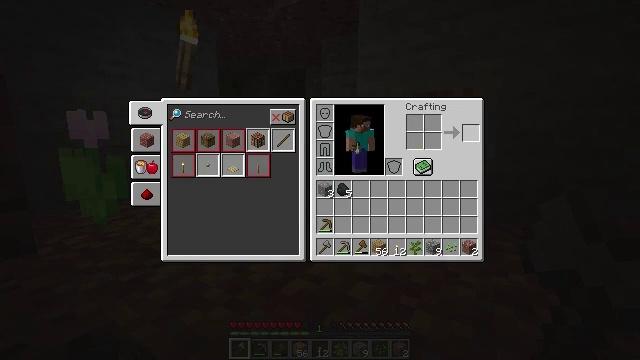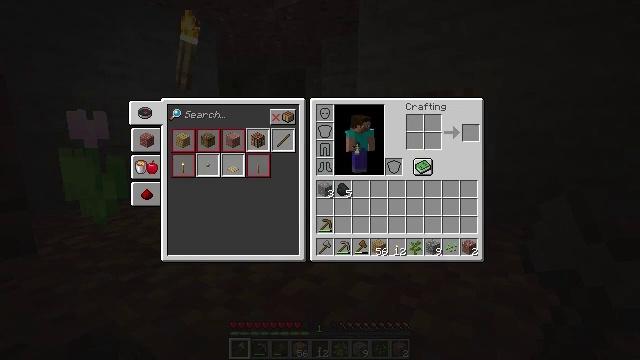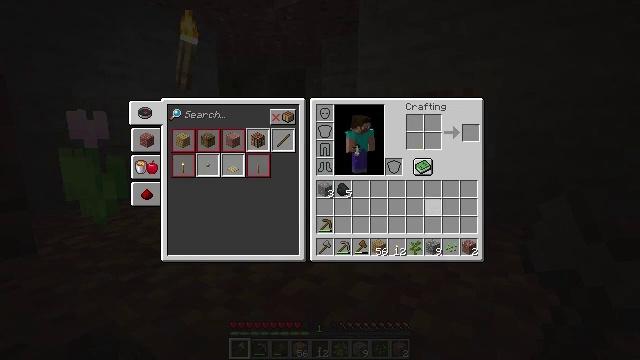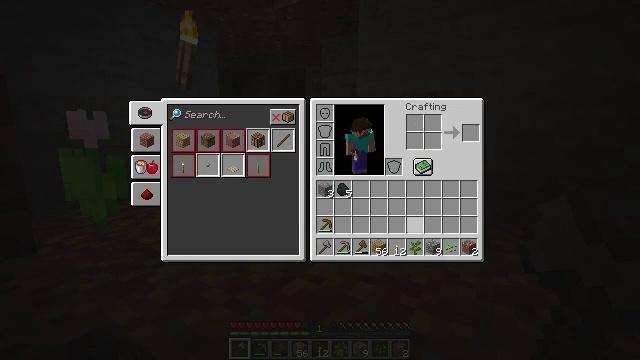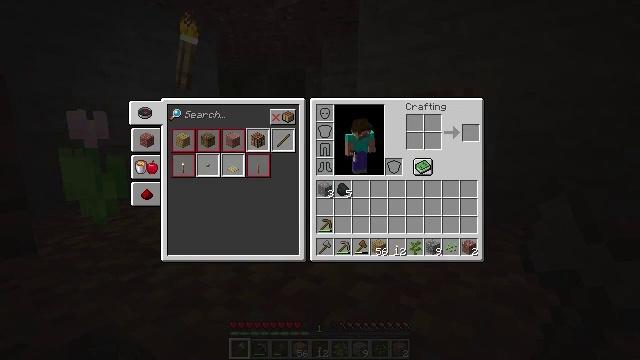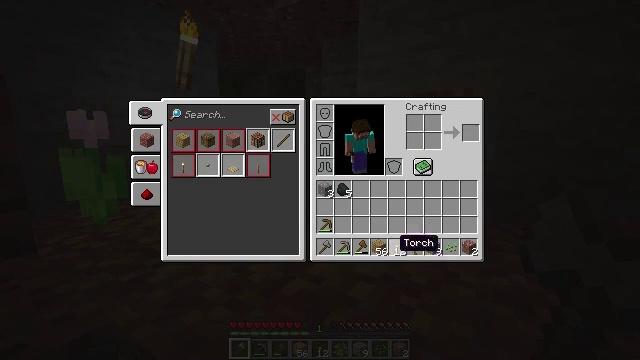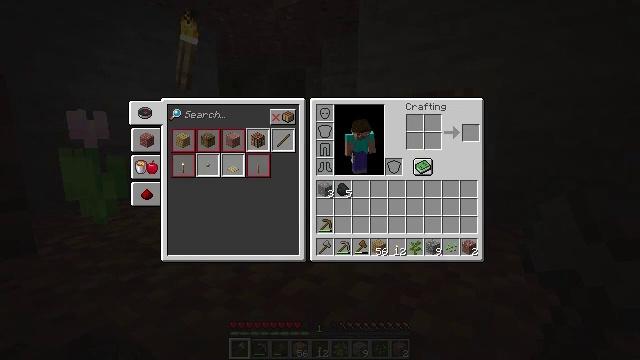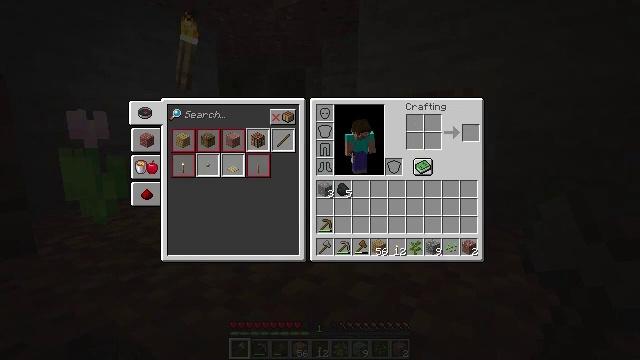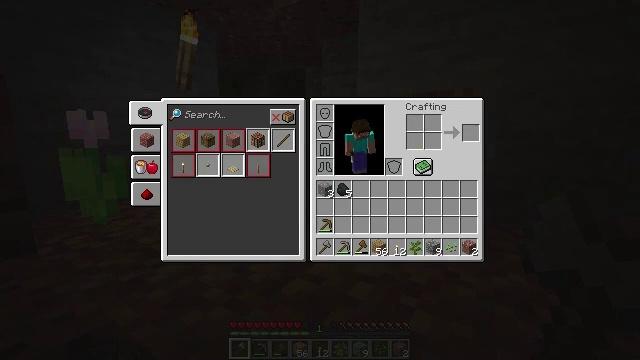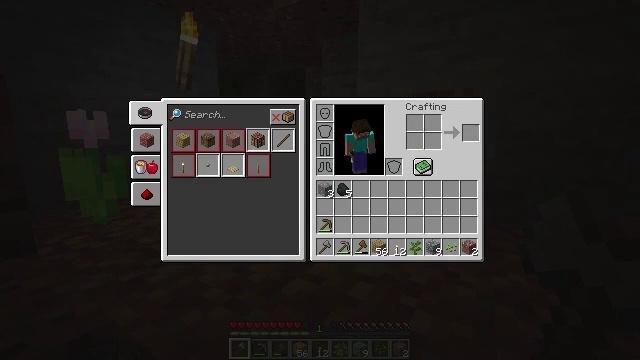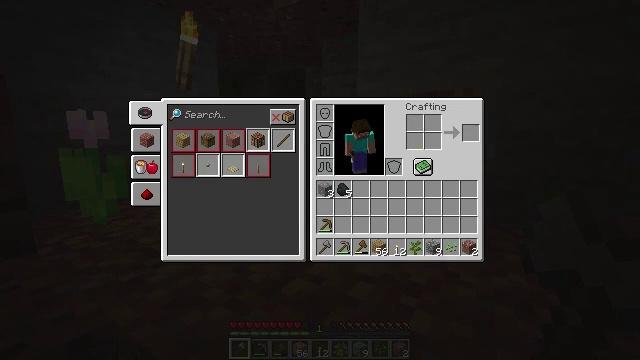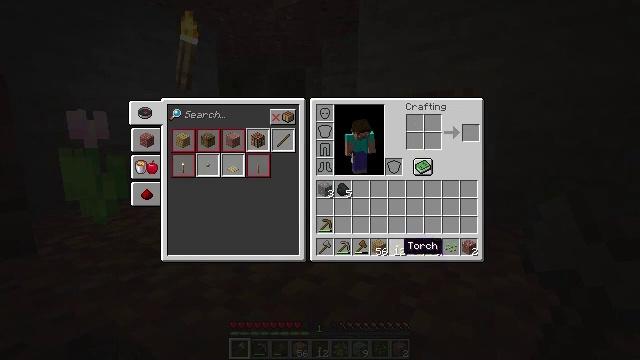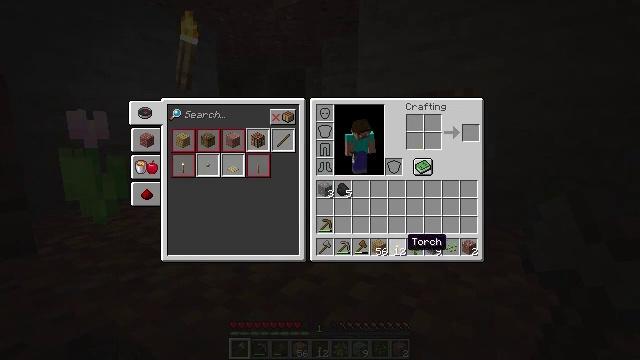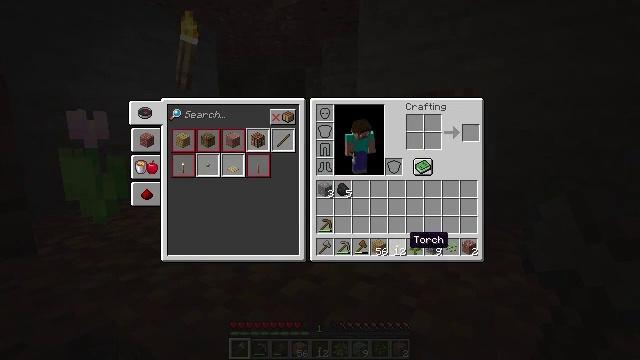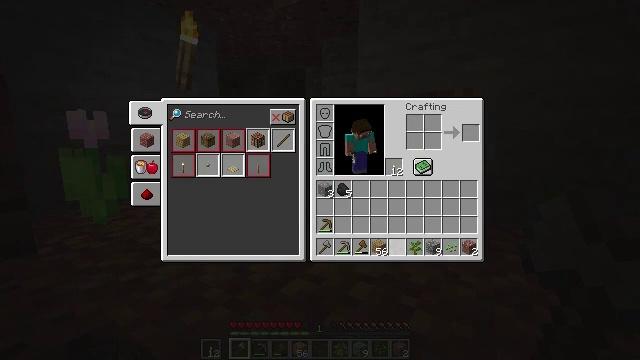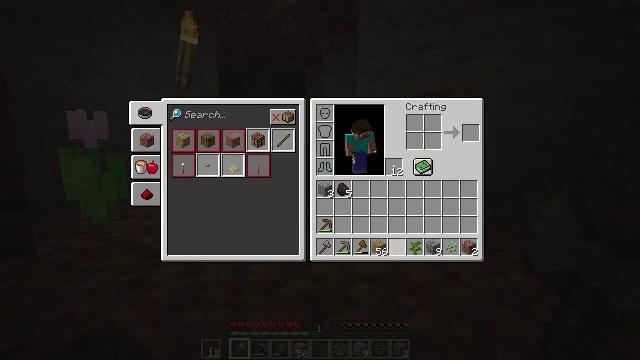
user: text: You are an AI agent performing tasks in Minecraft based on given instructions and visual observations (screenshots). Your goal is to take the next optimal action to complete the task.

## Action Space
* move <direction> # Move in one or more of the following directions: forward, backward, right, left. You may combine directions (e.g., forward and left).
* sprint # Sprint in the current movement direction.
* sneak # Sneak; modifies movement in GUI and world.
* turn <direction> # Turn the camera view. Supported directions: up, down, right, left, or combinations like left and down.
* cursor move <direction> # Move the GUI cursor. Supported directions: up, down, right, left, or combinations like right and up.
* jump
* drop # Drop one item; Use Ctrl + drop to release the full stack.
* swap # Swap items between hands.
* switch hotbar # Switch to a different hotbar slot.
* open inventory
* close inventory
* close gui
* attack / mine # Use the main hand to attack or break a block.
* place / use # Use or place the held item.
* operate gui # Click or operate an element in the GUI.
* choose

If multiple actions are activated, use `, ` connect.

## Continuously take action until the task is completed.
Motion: motion action
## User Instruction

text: Interact with the crafting table to make a torch.
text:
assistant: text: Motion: sneak
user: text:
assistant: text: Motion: turn left and down
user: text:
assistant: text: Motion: turn left and down
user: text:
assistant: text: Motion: turn left and down
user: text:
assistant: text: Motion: no_op
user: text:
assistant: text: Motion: no_op
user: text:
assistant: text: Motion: no_op
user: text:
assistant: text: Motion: no_op
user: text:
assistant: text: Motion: no_op
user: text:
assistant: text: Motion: no_op
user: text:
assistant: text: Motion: no_op
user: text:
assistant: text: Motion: no_op
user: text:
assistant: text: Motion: no_op
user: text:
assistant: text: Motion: no_op
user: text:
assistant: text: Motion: no_op
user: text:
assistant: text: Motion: no_op
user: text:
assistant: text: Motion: no_op
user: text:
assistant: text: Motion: no_op
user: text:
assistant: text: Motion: no_op
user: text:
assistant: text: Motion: no_op
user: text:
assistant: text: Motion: no_op
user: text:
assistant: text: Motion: no_op
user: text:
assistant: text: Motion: no_op
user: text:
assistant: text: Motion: close inventory
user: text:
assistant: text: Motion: close inventory
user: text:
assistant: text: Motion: close inventory
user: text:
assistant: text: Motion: no_op
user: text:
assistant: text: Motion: no_op
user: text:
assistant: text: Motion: no_op
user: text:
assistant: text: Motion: no_op